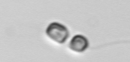
Label: Chaetoceros